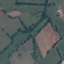
Label: Pasture